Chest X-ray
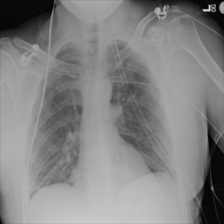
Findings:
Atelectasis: negative
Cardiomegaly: negative
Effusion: negative
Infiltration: negative
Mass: negative
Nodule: negative
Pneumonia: negative
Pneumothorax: negative
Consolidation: negative
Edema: negative
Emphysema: negative
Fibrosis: negative
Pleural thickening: negative
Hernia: negative